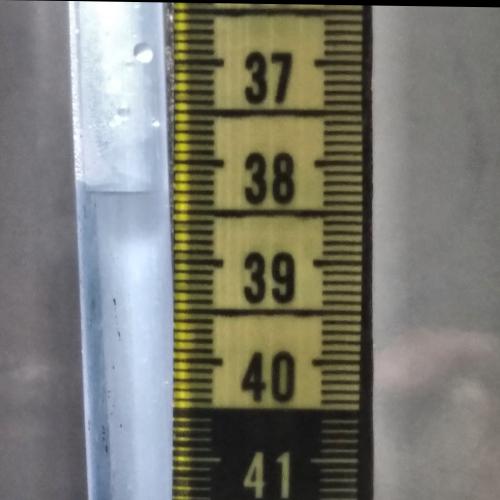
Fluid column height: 38.3 cm